Field crop: maize
Growth stage: 2
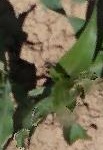
Species: maize